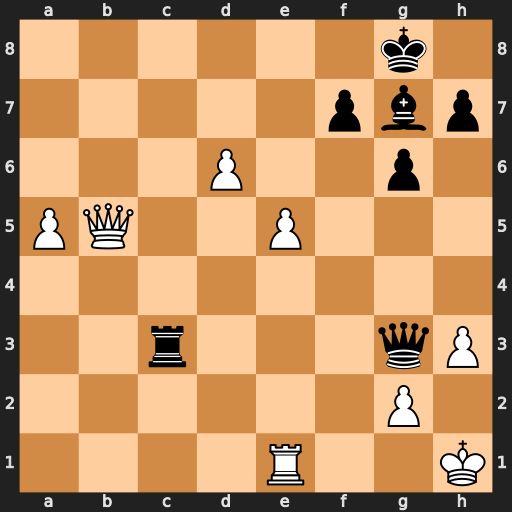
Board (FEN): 6k1/5pbp/3P2p1/PQ2P3/8/2r3qP/6P1/4R2K
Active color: w
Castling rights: -
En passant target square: -
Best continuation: Qe8+ Bf8 Rf1 f5 Qe6+